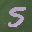
Label: 5